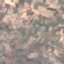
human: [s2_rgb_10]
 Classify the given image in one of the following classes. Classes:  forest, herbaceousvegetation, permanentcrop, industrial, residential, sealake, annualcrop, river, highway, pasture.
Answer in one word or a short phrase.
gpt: PermanentCrop